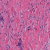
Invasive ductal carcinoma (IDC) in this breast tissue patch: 0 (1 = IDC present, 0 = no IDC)